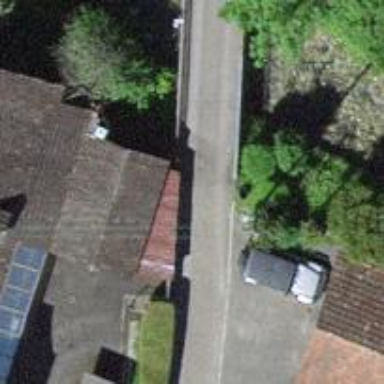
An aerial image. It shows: Residential road with bridge.